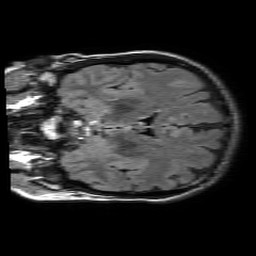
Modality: FLAIR
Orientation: coronal
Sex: female
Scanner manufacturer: philips
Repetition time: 11 s
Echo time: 0.125 s